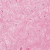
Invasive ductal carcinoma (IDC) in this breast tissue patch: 0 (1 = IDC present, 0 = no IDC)